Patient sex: M
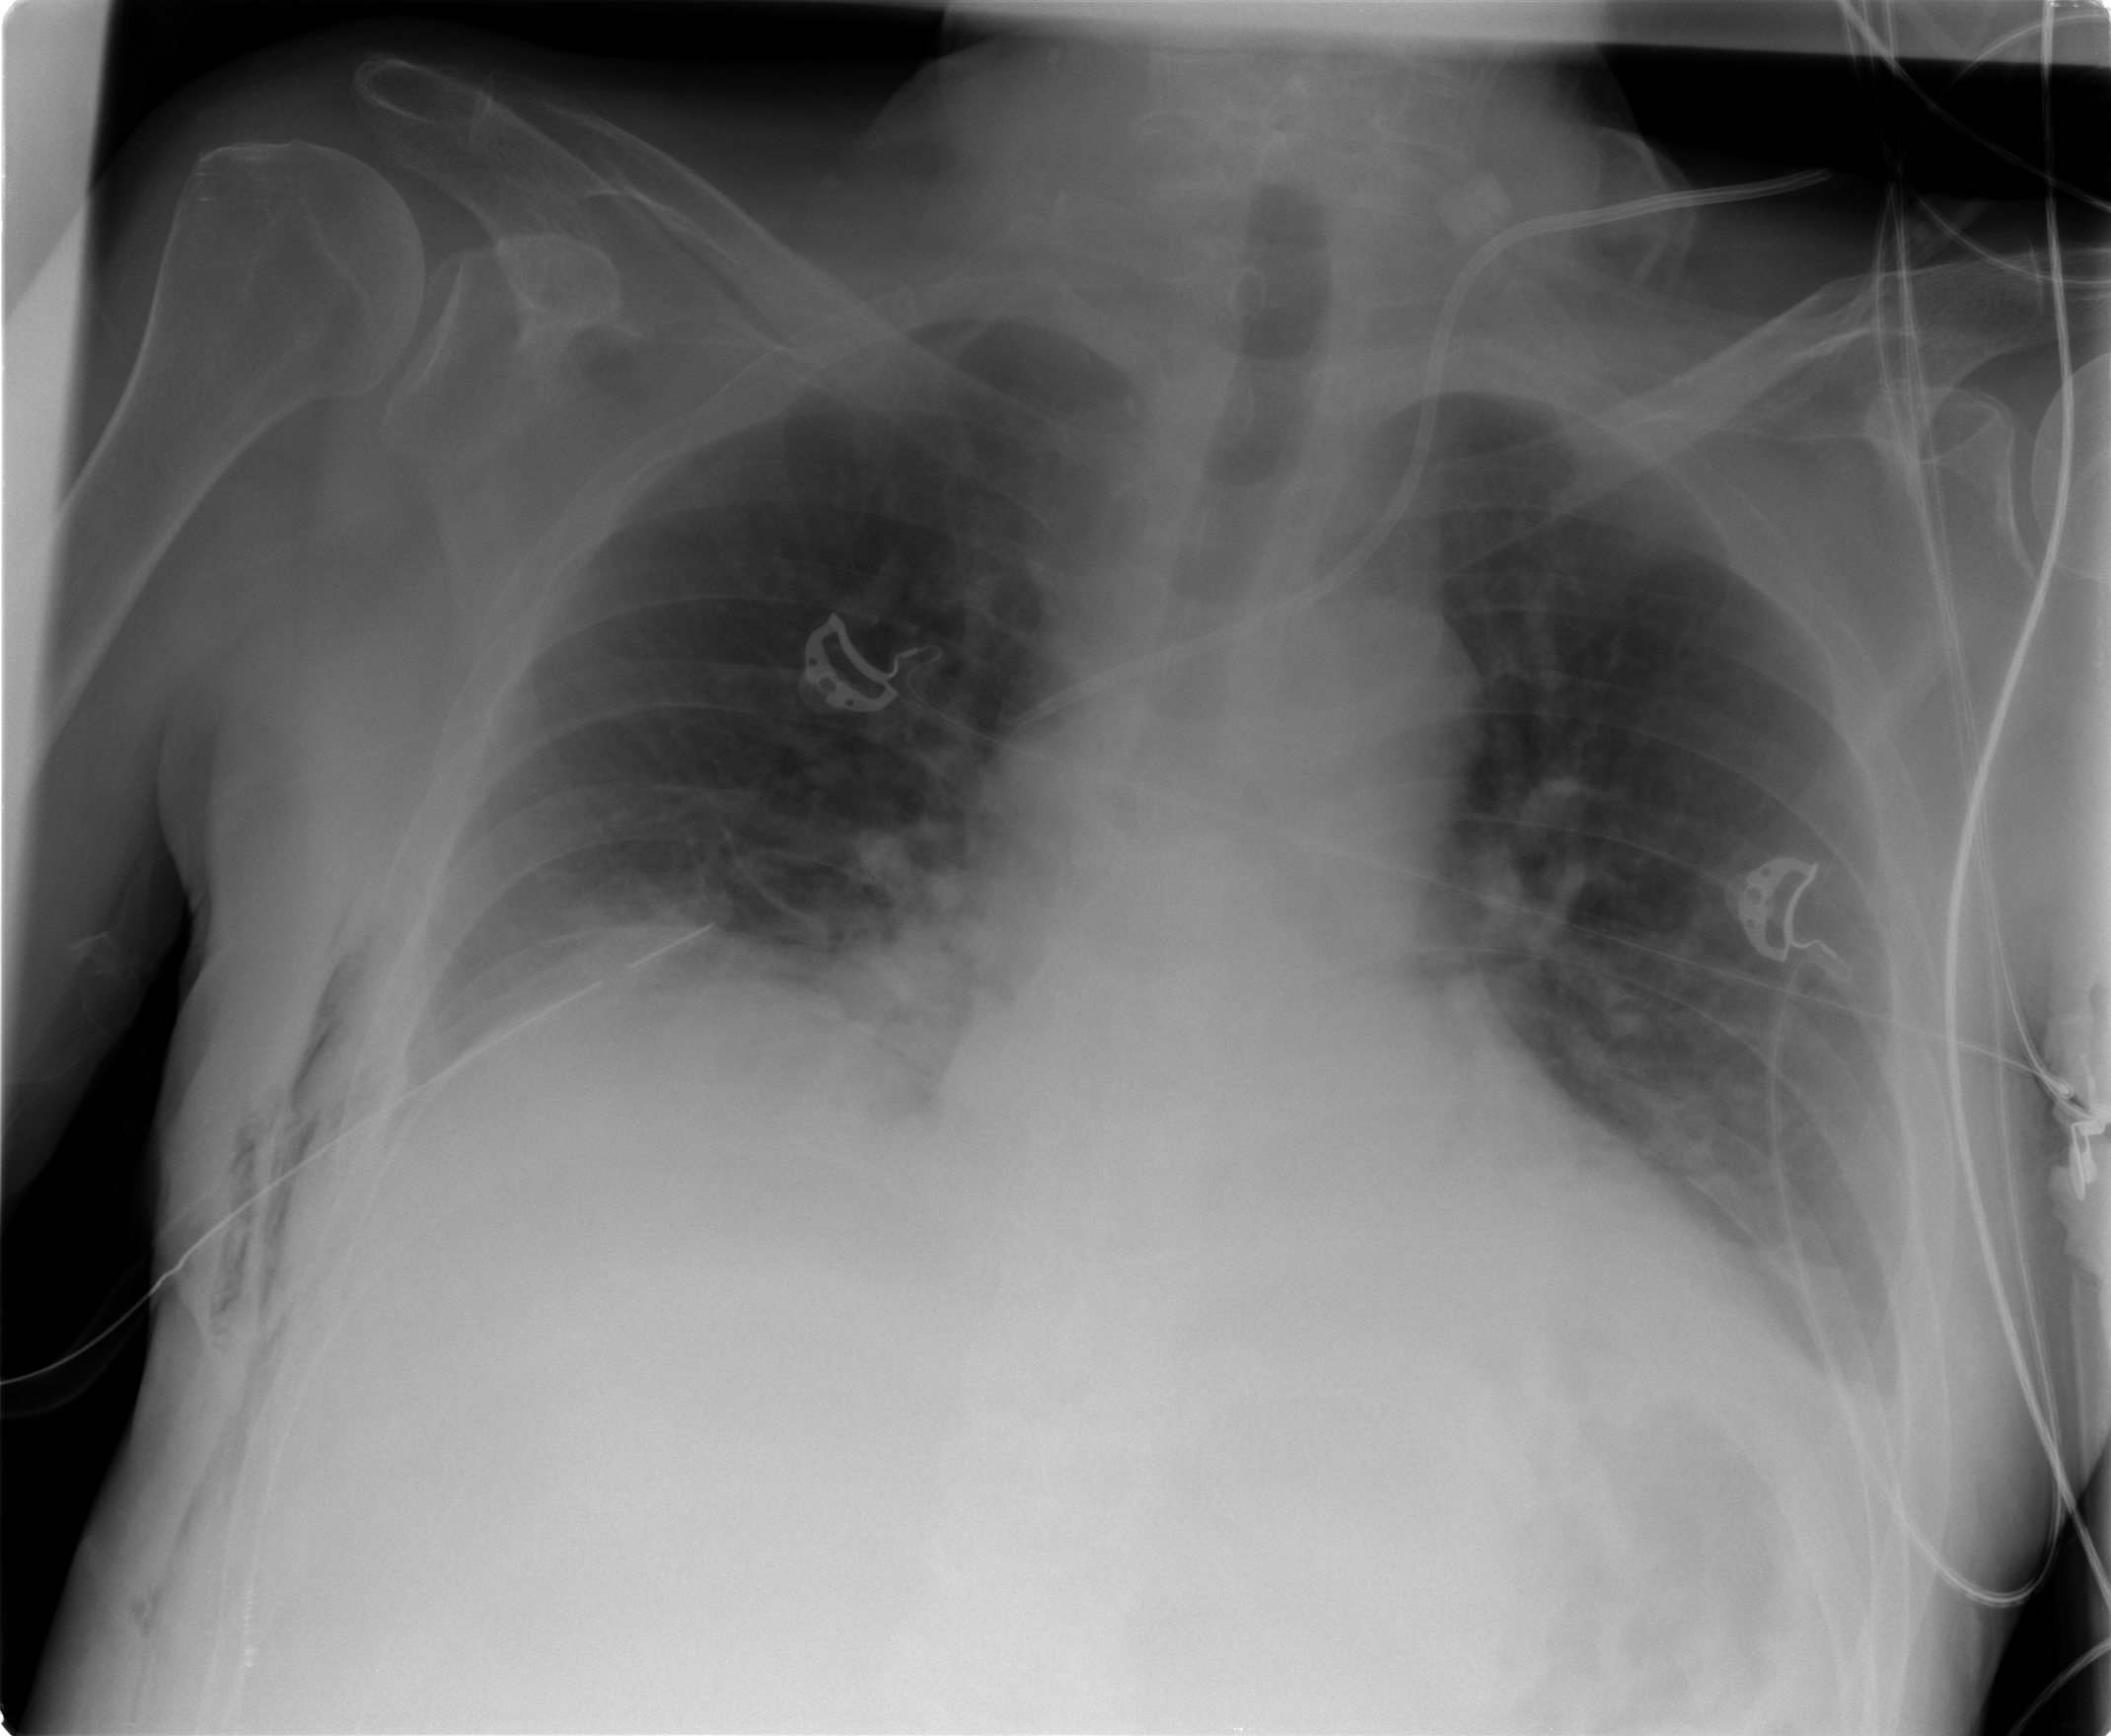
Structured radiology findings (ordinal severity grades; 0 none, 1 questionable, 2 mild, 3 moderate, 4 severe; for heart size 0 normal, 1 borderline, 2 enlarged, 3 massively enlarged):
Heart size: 0
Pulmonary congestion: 0
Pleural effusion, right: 2
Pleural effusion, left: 2
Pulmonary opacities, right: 0
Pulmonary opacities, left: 0
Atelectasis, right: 2
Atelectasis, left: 2